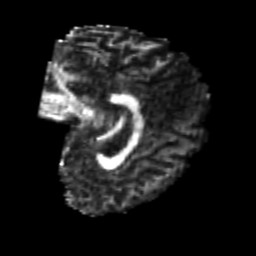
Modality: FA
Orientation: sagittal
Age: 22
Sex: female
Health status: healthy
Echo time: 0.074 s